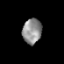
Tissue: prostate
Cell type: T cells
Senescence score: 0.812
Nuclear area (px): 471
Mean DAPI intensity: 142.747